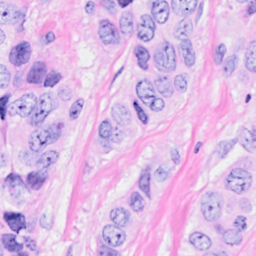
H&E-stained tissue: Breast